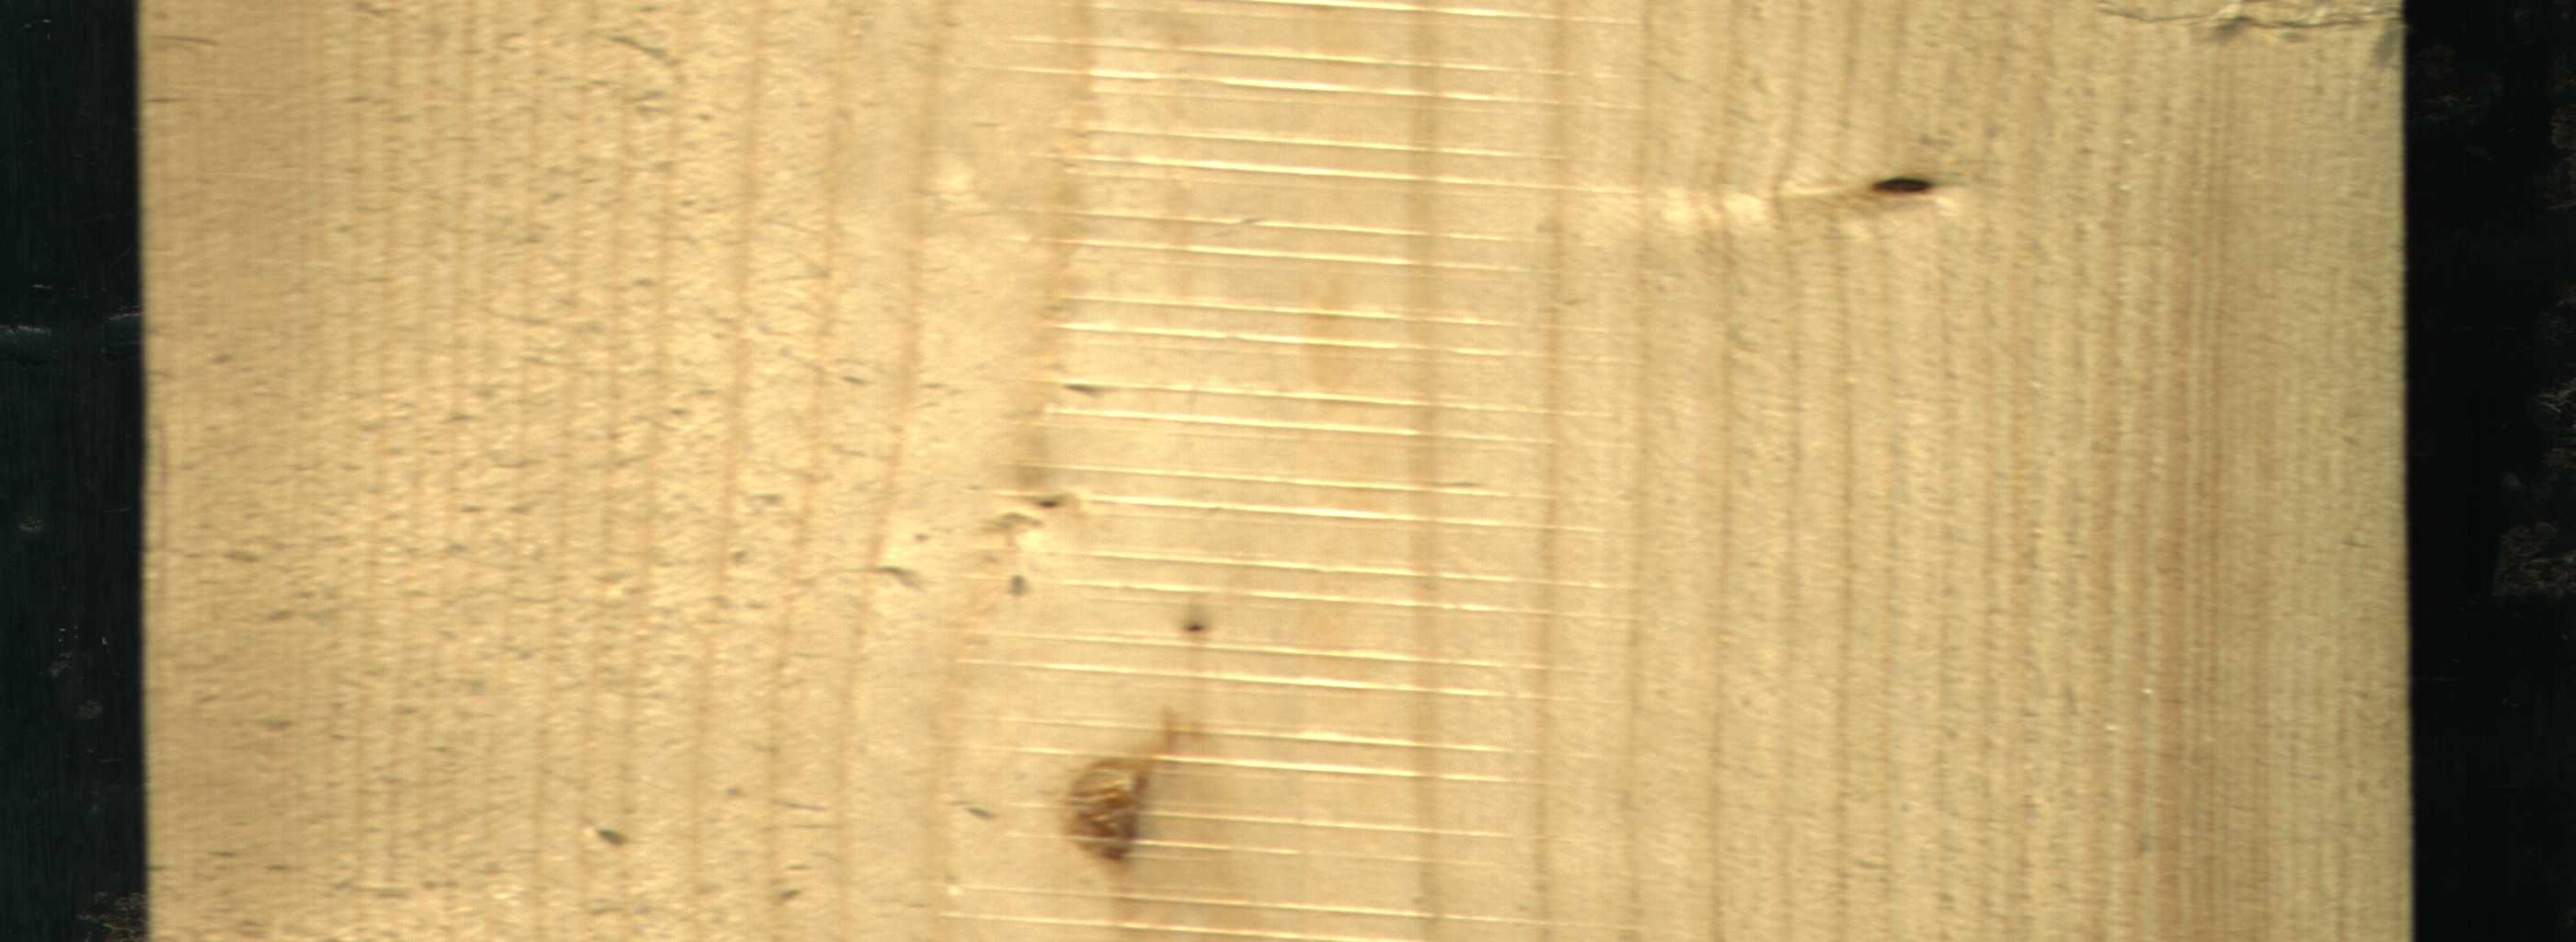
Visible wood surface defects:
resin
Dead_Knot